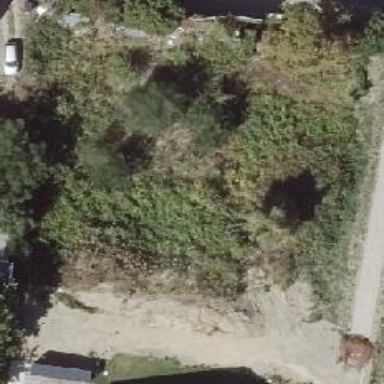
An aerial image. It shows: Brownfield site.